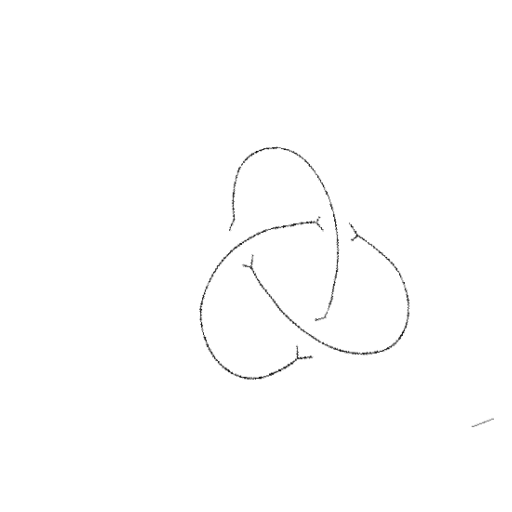
Crossing number: 3